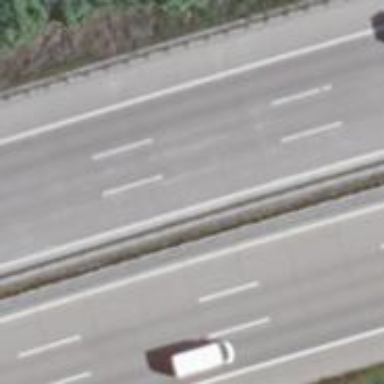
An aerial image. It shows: Motorway with concrete surface.